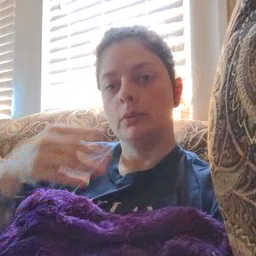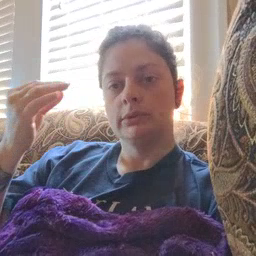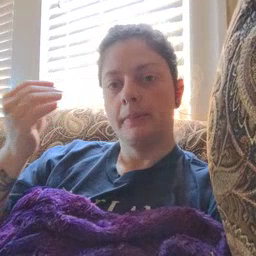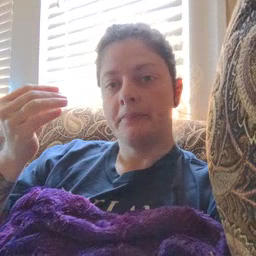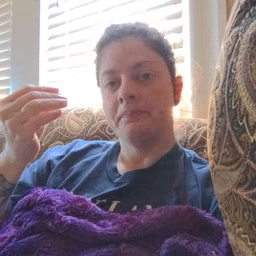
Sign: outside